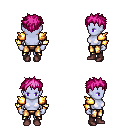
a pixel art fantasy rpg character, female body template, dark elf, purple skin, gold arm armor, gold greaves, pink bedhead hairstyle, maroon shoes, four views (front, back, left, right), 2x2 character sprite sheet, small pixel art, hard edges, no anti-aliasing